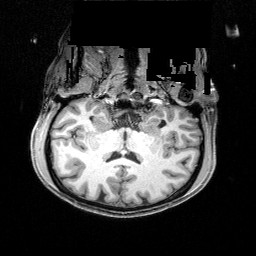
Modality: T1w
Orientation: sagittal
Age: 34
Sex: female
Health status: healthy